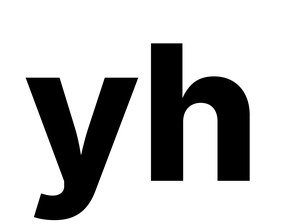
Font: Inter_ExtraBold